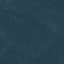
Label: Forest